Question: I'm trying to create a circular progressbar(though it wouldn't be a bar anymore, would it?). Around this cricle there are thin bars perpendicular to the circle. Now the problem is, my code doesn't generate there bars in an even spacing. Here's the code and an image of the result:

'''
function MH5PB(canvasId, //the id of the canvas to draw the pb on
value, //a float value, representing the progress(ex: 0.3444)
background, //the background color of the pb(ex: "#ffffff")
circleBackground, //the background color of the bars in the circles
integerColor, //the color of the outer circle(or the int circle)
floatColor //the color of the inner circle(or the float circle)
)
{
var canvas = document.getElementById(canvasId);
var context = canvas.getContext("2d");
var canvasWidth = canvas.width;
var canvasHeight = canvas.height;
var radius = Math.min(canvasWidth, canvasHeight) / 2;
var numberOfBars = 72;
var barThickness = 2;
//margin from the borders, and also the space between the two circles
var margin = parseInt(radius / 12.5) >= 2 ? parseInt(radius / 12.5) : 2;
//the thickness of the int circle and the float circle
var circleThickness = parseInt((radius / 5) * 2);
//the outer radius of the int circle
var intOuterRadius = radius - margin;
//the inner radius of the int circle
var intInnerRadius = radius - margin - circleThickness;
//the outer radius of the float circle
var floatOuterRadius = intOuterRadius - margin - circleThickness;
//the inner radius of the float circle
var floatInnerRadius = floatOuterRadius - circleThickness;
//draw a bar, each degreeStep degrees
var intCircleDegreeStep = 5;
// ((2 * Math.PI * intOuterRadius) / (barThickness + 10)) //
// this area is the total number of required bars //
// to fill the intCircle.1px space between each bar//
var floatCircleDegreeStep = 360 / ((2 * Math.PI * floatOuterRadius) / (barThickness + 10));
context.lineWidth = barThickness;
context.strokeStyle = circleBackground;
//draw the bg of the outer circle
for(i = 90; i < 450; i+=intCircleDegreeStep)
{
//since we want to start from top, and move cw, we have to map the degree
//in the loop
cxOuter = Math.floor(intOuterRadius * Math.cos(i) + radius);
cyOuter = Math.floor(intOuterRadius * Math.sin(i) + radius);
cxInner = Math.floor(intInnerRadius * Math.cos(i) + radius);
cyInner = Math.floor(intInnerRadius * Math.sin(i) + radius);
context.moveTo(cxOuter, cyOuter);
context.lineTo(cxInner, cyInner);
context.stroke();
}
}
'''
EDIT: Oh, and also the lines aren't anti-aliased. Do you know why?
I should also explain that this progressbar consists of two parts. An outer circle (visible in the provided image) and an inner circle. The outer circle is the amount of the integer part of the percentage (i.e. 45 in 45.98%) and the inner circle is the amount of the not integer part of the percentage (i.e. 98 in 45.98%). Hence you now know what intCircle and floatCircle are :)
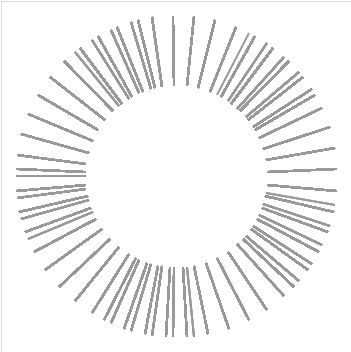
Answer: It appears you are passing degrees to Math.sin and Math.cos. These functions expect radians. For example,
'''
// i degrees to radians.
Math.sin(i * (Math.PI / 180));
'''